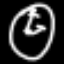
Label: clock